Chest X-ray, PA view. Patient: 40 years old, sex M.
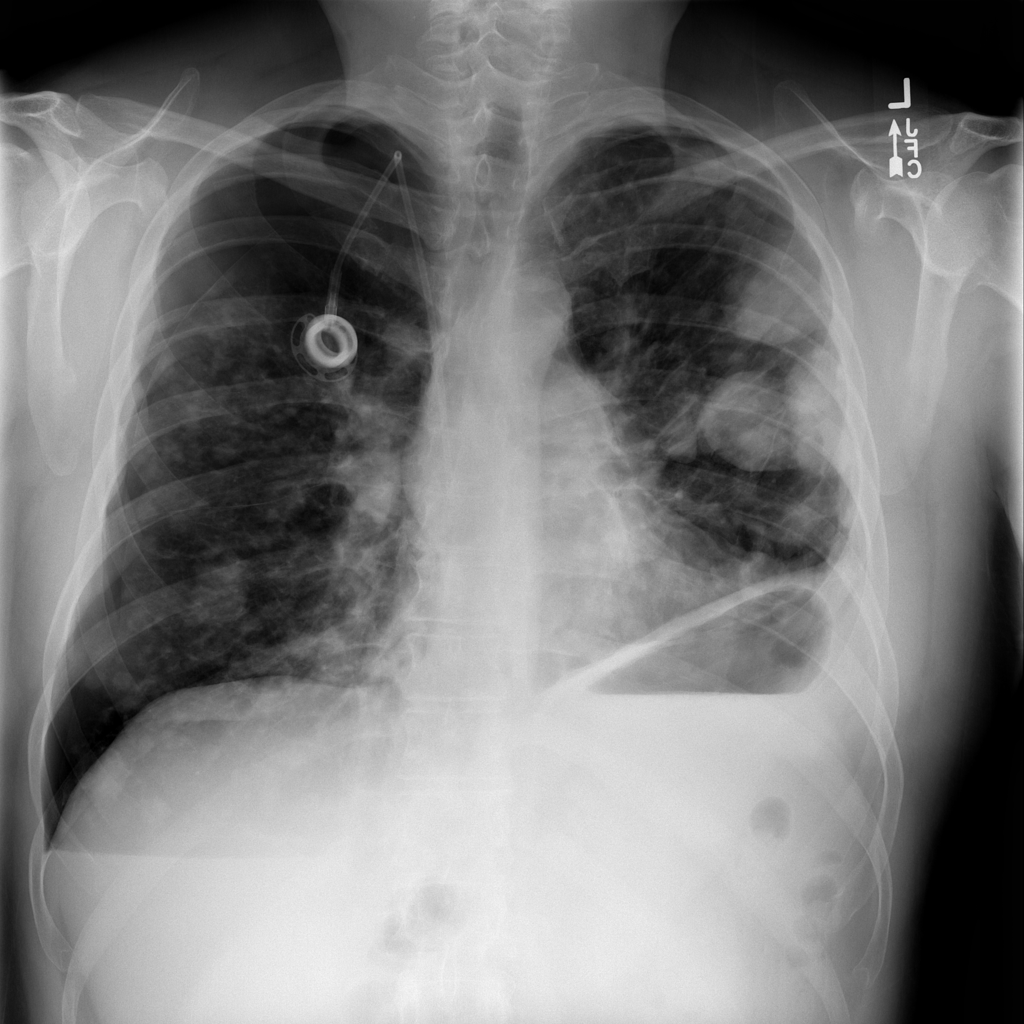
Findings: Pneumothorax